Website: walmart
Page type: payment
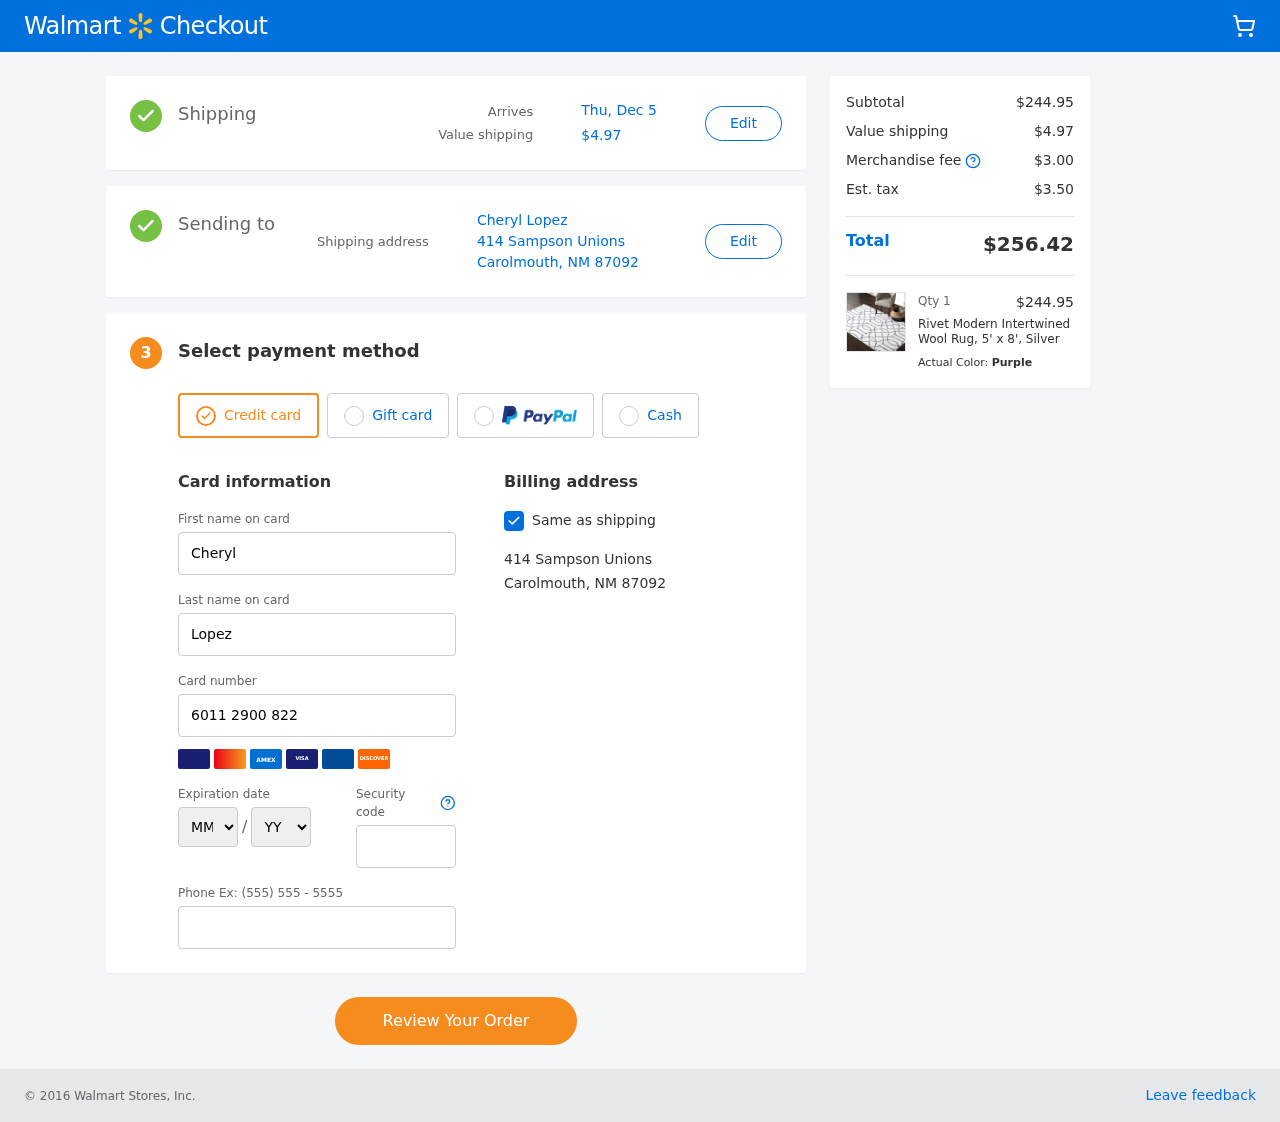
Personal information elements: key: PII_CARD_EXPIRY_MONTH
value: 06
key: PII_CARD_EXPIRY_YEAR
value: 28
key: PII_CITY_STATE_ZIP
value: Carolmouth, NM 87092
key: PII_FULLNAME
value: Cheryl Lopez
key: PII_STREET
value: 414 Sampson Unions
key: PII_FIRSTNAME
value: Cheryl
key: PII_LASTNAME
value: Lopez
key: PII_CARD_NUMBER
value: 6011 2900 8221 6582
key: PII_CARD_CVV
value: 955
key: PII_PHONE
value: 5496577946
Product elements: key: PRODUCT1_NAME
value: Rivet Modern Intertwined Wool Rug, 5' x 8', Silver
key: PRODUCT1_PRICE
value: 244.95
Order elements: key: ORDER_DELIVERY_DATE
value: Thu, Dec 5
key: ORDER_SHIPPING_COST
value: $4.97
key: ORDER_SUBTOTAL
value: $244.95
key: ORDER_MERCHANDISE_FEE
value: $3.00
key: ORDER_TAX
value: $3.50
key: ORDER_TOTAL
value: $256.42
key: ORDER_NUM_ITEMS
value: Qty 1